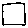
Label: square